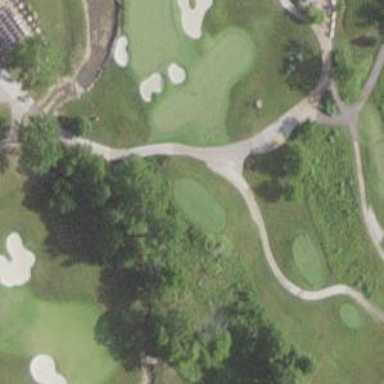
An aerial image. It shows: Service road used as golf cart path.